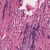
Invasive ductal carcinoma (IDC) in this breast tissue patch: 1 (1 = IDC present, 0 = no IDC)